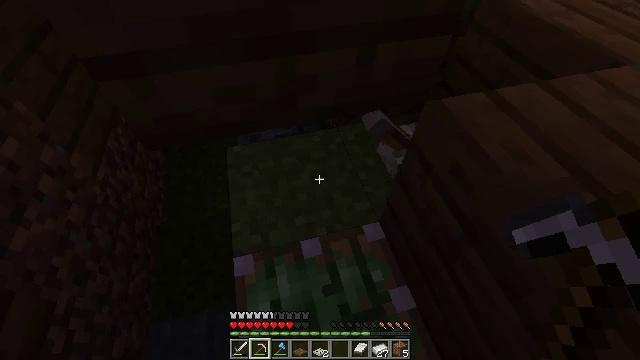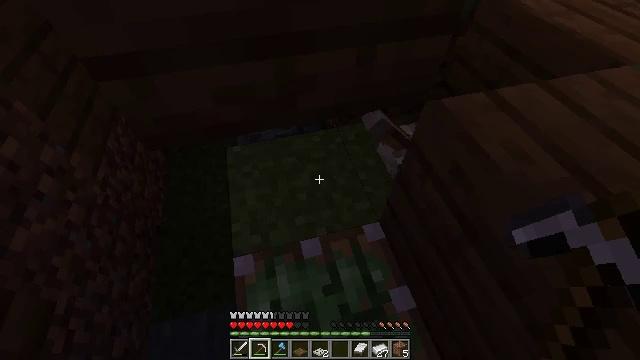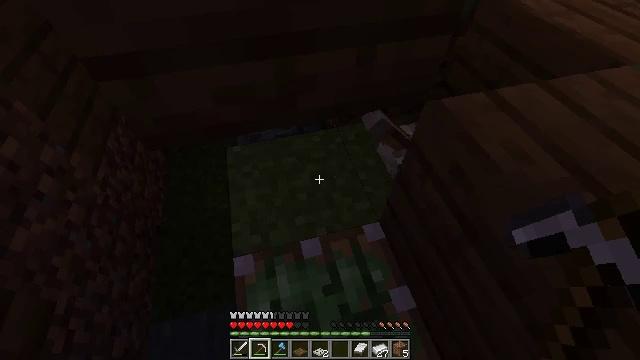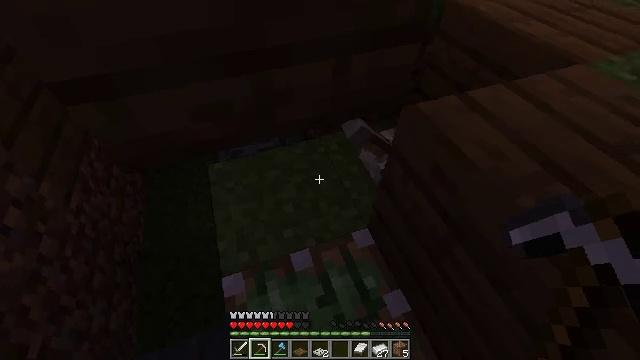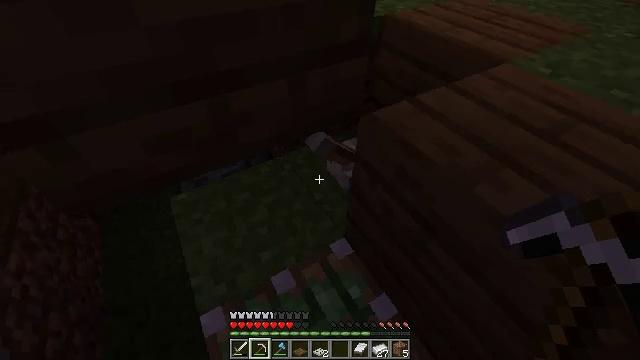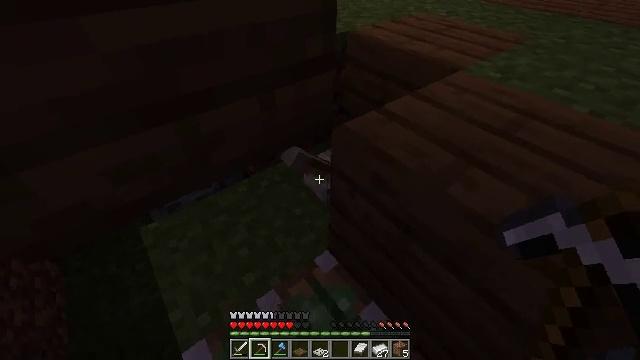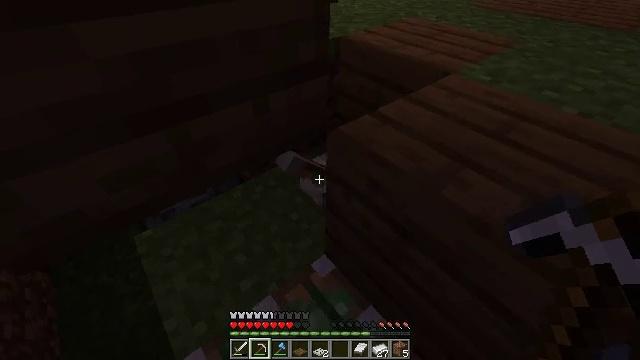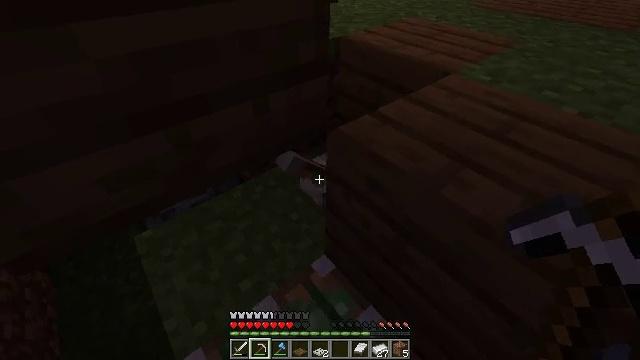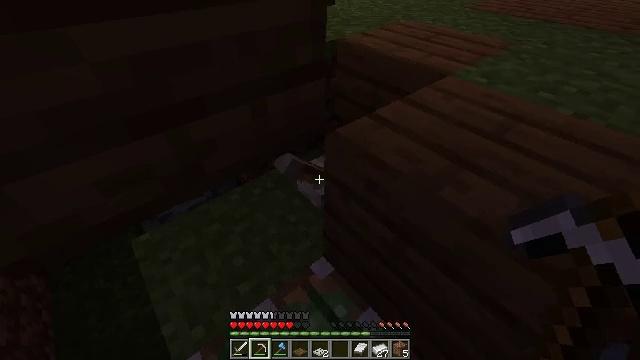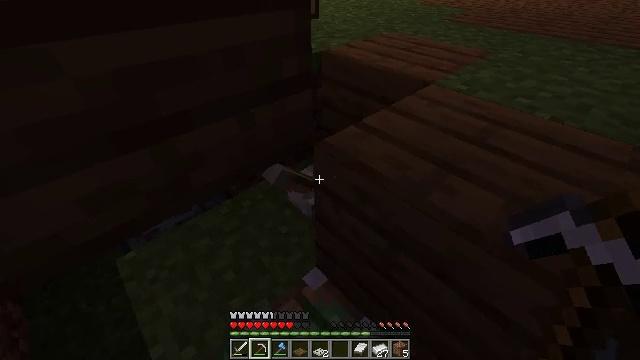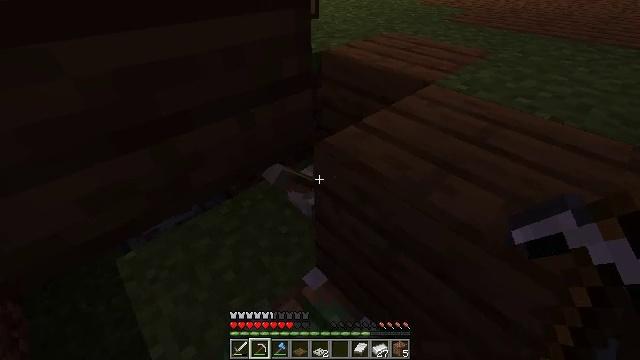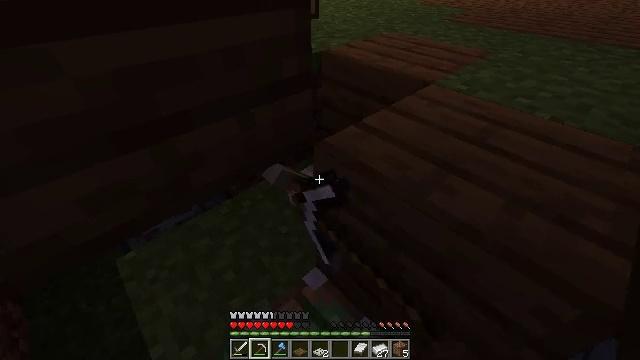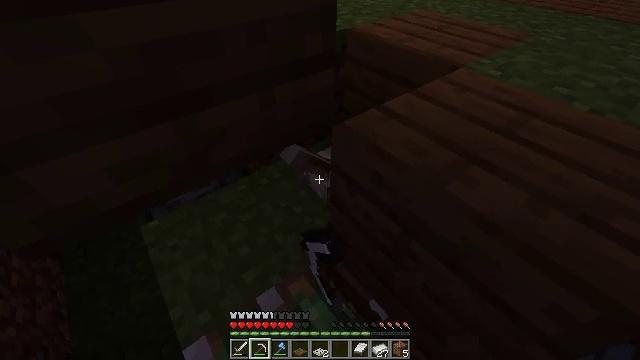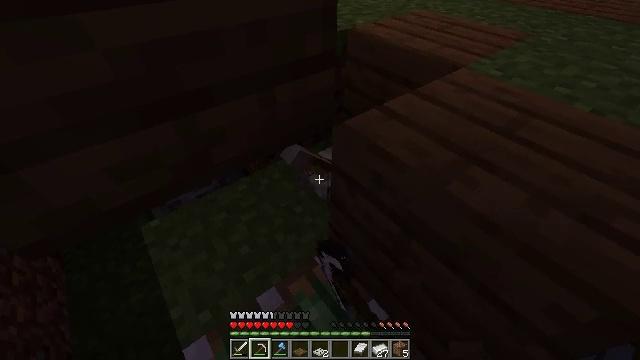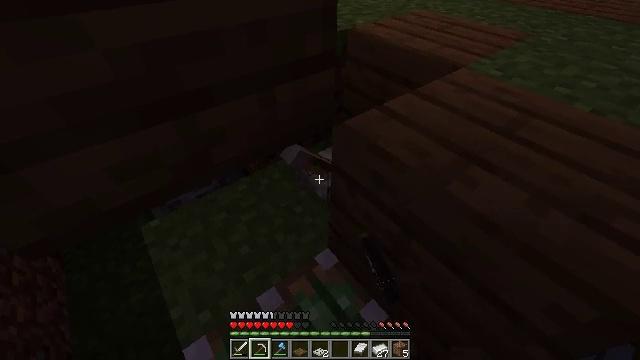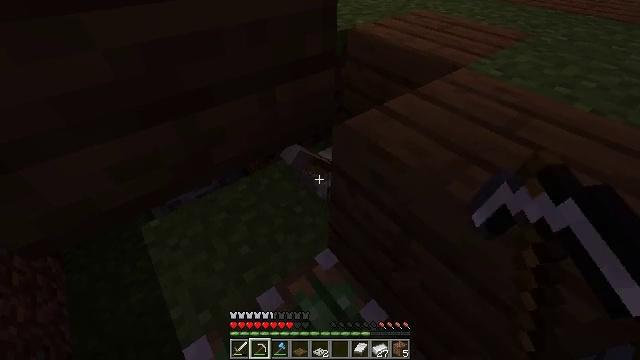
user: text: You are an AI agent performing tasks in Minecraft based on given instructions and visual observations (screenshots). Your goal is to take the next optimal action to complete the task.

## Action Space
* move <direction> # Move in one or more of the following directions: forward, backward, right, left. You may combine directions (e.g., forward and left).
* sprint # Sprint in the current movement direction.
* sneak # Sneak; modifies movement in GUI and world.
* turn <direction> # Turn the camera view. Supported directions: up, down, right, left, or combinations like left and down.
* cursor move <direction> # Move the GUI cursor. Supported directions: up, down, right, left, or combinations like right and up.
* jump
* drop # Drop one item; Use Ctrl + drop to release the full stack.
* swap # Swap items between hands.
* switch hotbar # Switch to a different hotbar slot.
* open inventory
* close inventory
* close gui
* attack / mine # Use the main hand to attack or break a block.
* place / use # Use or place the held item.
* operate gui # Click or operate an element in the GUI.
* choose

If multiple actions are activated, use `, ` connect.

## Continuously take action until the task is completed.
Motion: motion action
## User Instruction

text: Left-click on the lever to pick it up.
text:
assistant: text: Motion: close inventory
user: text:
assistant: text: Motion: close inventory
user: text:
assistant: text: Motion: turn right and up
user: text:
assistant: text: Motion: turn right and up
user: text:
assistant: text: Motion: turn right and up
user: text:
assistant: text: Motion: turn right
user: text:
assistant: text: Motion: no_op
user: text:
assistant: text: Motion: no_op
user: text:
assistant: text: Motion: turn right and up
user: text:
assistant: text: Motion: attack / mine
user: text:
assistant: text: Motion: attack / mine
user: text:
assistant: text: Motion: turn left and down, attack / mine
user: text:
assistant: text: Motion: attack / mine
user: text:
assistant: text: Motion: attack / mine
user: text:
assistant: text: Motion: attack / mine
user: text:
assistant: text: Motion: attack / mine
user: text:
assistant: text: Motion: attack / mine
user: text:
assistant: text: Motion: attack / mine
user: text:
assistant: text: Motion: attack / mine
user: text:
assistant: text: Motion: attack / mine
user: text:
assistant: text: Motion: attack / mine
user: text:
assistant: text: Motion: attack / mine
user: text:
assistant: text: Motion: attack / mine
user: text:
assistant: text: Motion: attack / mine
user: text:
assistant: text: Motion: attack / mine
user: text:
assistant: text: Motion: attack / mine
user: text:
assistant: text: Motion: attack / mine
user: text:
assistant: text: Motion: attack / mine
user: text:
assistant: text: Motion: attack / mine
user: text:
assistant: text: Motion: attack / mine